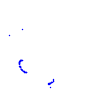
Particle: proton